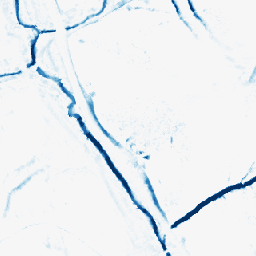
Category: morphological
Decomposition family: morphological_diamond
Decomposition parameters: operation: closing
radius: 5
Upsampling method: nearest
Upsampling parameters: scale: 8
Upsampling scale: 8